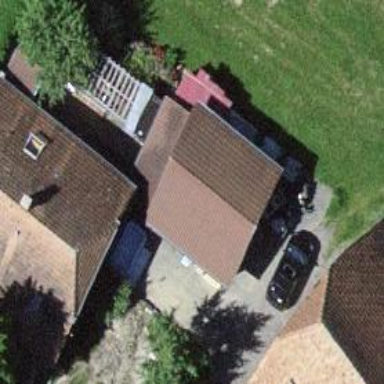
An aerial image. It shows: Garage.